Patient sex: M
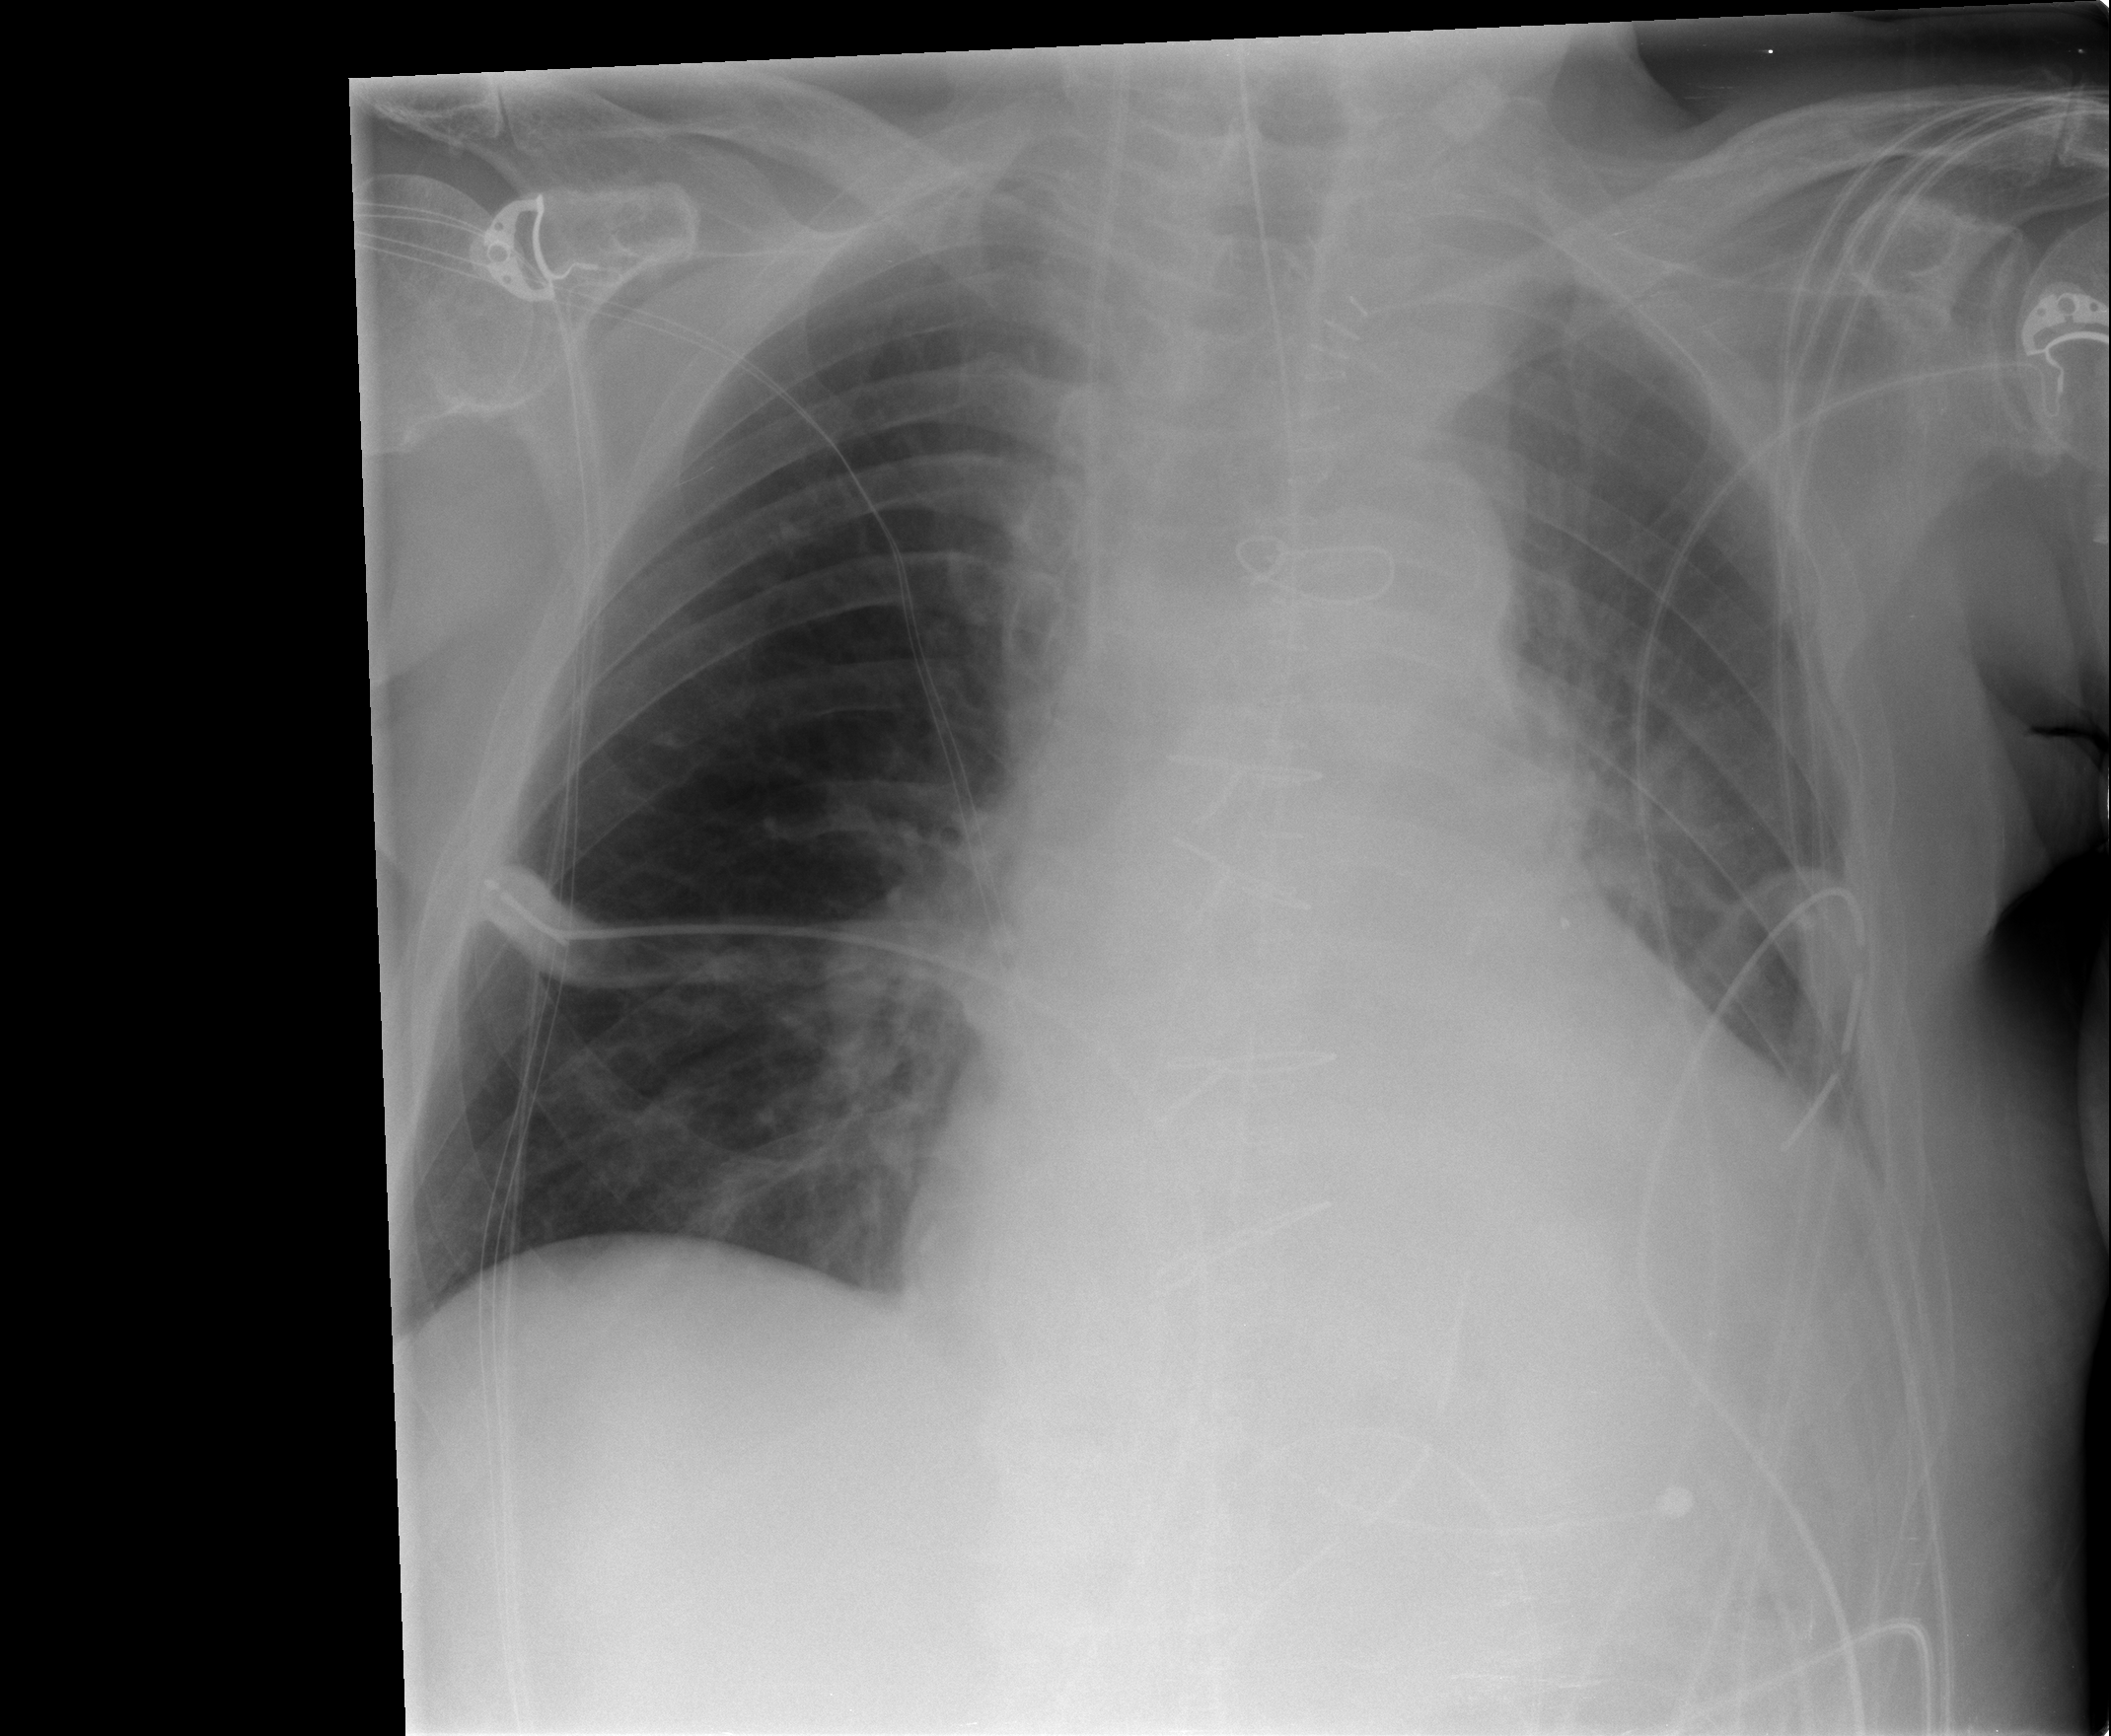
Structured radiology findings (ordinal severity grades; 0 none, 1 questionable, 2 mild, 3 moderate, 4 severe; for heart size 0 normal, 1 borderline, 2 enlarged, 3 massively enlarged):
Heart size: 2
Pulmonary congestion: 0
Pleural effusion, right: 0
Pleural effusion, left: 1
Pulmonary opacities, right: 0
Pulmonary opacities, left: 1
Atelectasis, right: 0
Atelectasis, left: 0